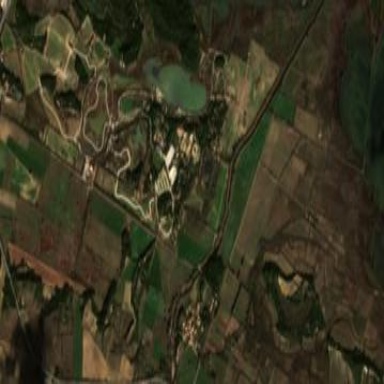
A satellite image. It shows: Safari park within zoo.